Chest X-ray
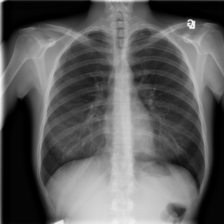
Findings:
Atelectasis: negative
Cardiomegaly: negative
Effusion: negative
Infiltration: negative
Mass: negative
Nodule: negative
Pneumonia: negative
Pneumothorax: negative
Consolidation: negative
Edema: negative
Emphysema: negative
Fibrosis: negative
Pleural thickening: negative
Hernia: negative